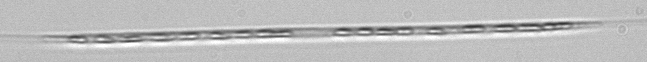
Label: Rhizosolenia